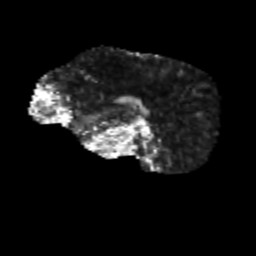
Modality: FA
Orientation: sagittal
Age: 13
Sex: male
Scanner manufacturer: siemens
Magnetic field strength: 3 T
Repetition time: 3.8 s
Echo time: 0.07 s